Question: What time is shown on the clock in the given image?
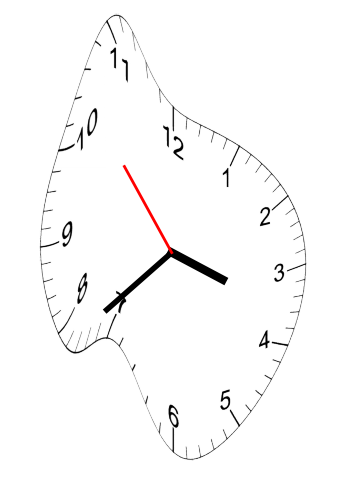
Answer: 03:37:53